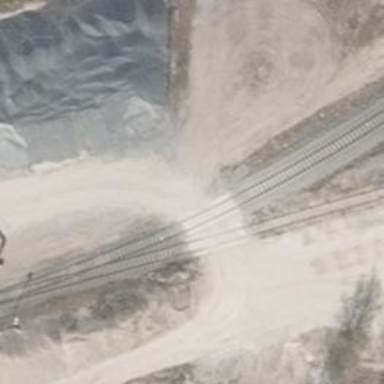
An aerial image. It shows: Railway level crossing.